Describe the contrast between these two images.
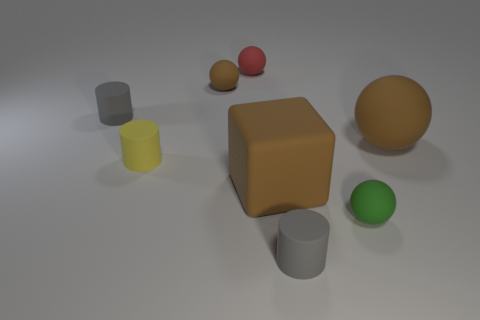
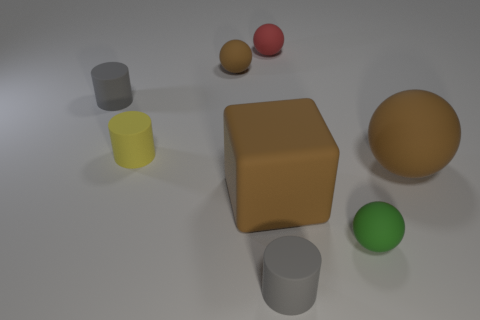
the big matte sphere changed its location
the large brown sphere moved
the big brown matte ball right of the large brown matte block changed its location
the big brown matte sphere behind the yellow rubber object moved
the large brown matte ball on the right side of the block moved
the large brown matte ball changed its location
the big brown matte ball that is to the right of the tiny red matte sphere moved